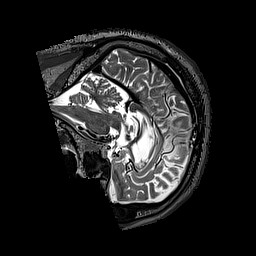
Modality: T2w
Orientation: sagittal
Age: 46
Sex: male
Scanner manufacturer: siemens
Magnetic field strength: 3 T
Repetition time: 3.2 s
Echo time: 0.567 s